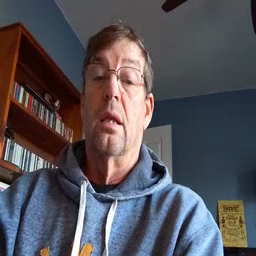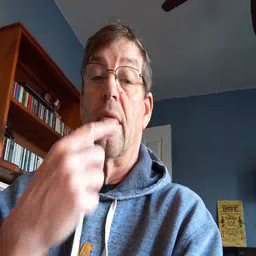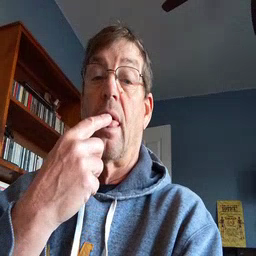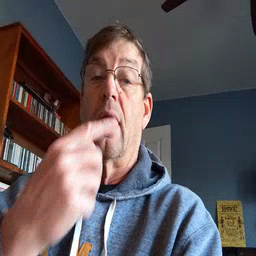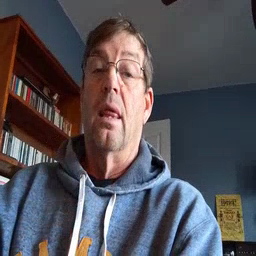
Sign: tongue